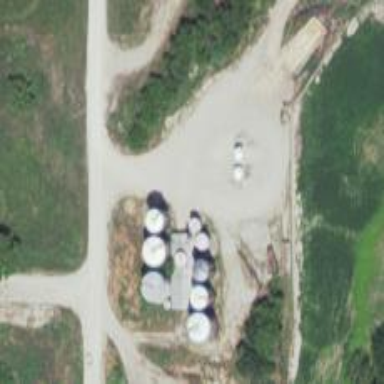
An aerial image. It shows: Silo.